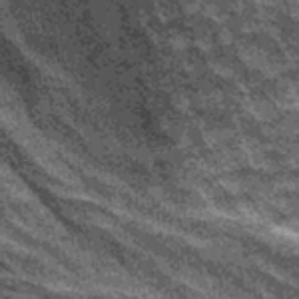
Label: frost